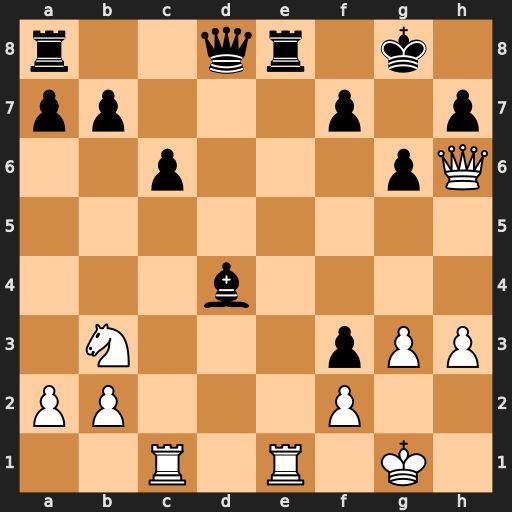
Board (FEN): r2qr1k1/pp3p1p/2p3pQ/8/3b4/1N3pPP/PP3P2/2R1R1K1
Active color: w
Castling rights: -
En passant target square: -
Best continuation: Rxe8+ Qxe8 Nxd4